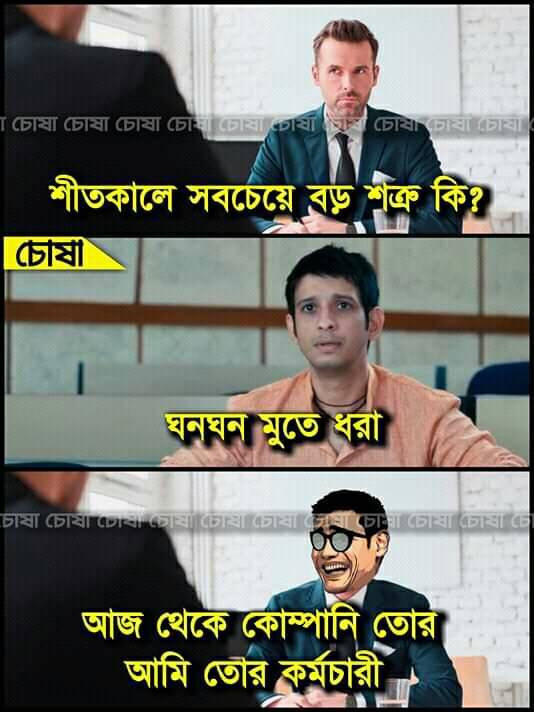
Caption: শীতকালে সবচেয়ে বড় শত্রু কি ?    ঘনঘন মুতে ধরা   আজ থেকে কোম্পানি তোর আমি তোর কর্মচারী
Label: non-hate